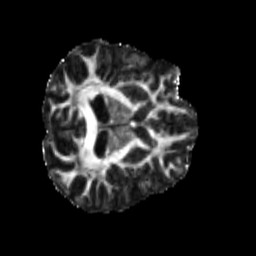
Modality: FA
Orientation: axial
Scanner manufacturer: siemens
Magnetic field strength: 3 T
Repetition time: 4 s
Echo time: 0.0594 s